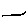
Label: house